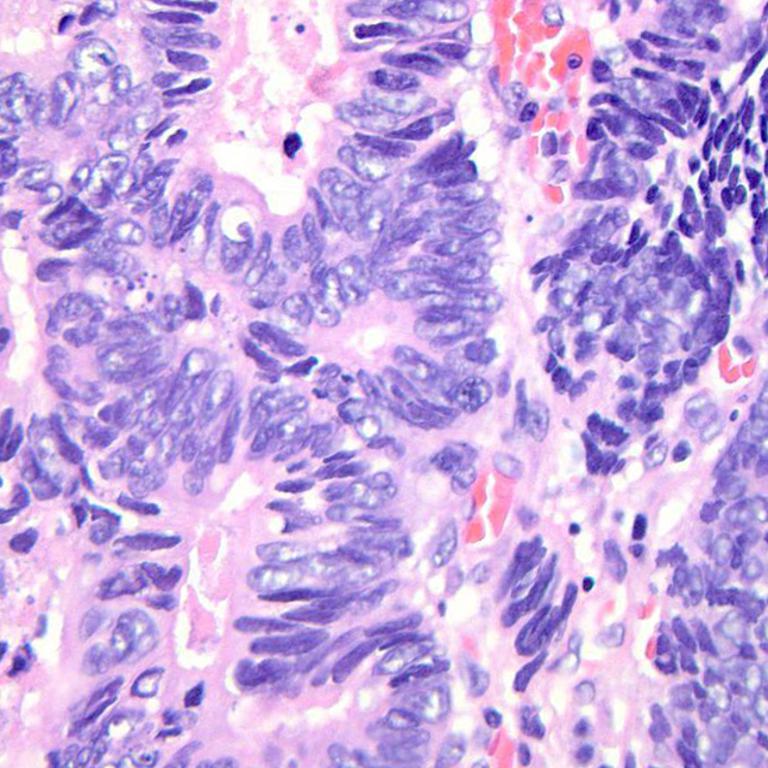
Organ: colon
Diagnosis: adenocarcinomas